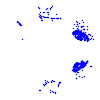
Particle: proton